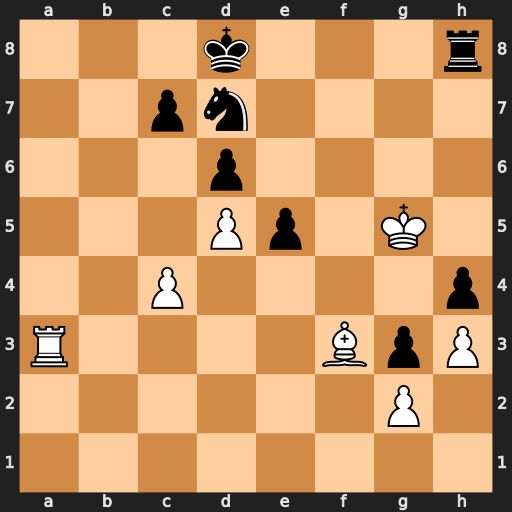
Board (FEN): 3k3r/2pn4/3p4/3Pp1K1/2P4p/R4BpP/6P1/8
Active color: w
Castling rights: -
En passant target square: -
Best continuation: Ra8+ Ke7 Rxh8